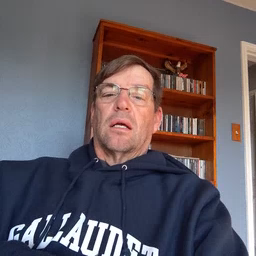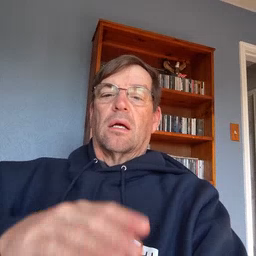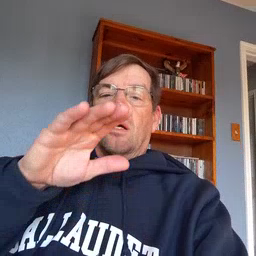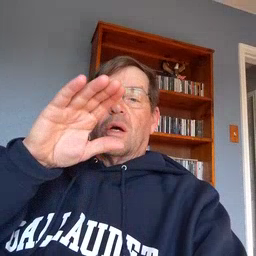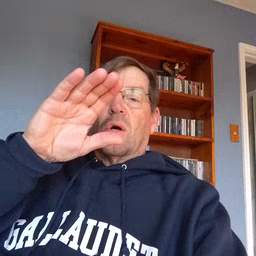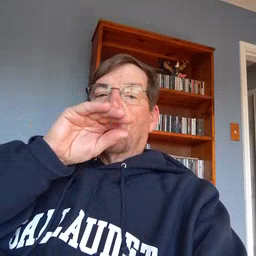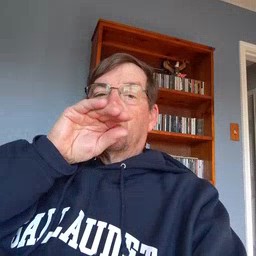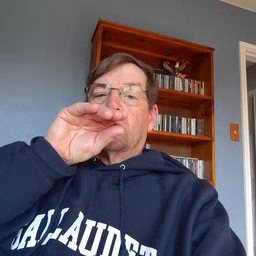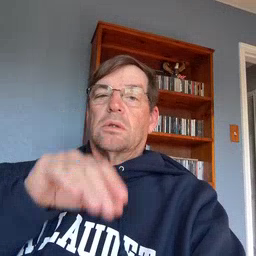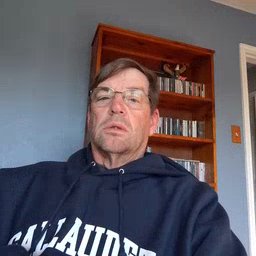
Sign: goose